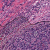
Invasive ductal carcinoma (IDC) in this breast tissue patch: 1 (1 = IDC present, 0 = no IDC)